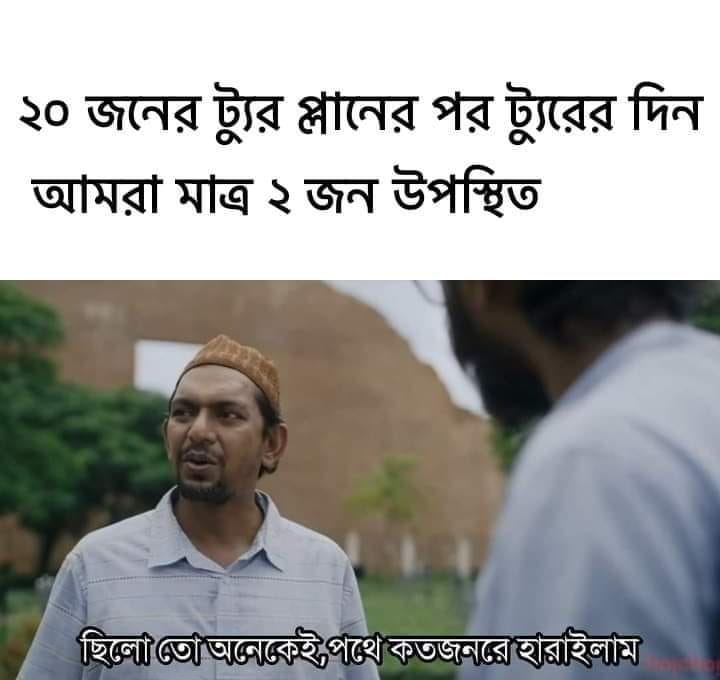
Caption: ২০ জনের ট্যুর প্লানের পর ট্যুরের দিন আমরা মাত্র ২ জন উপস্থিত     ছিলো তো অনেকেই, পথে কতজনরে হারাইলাম
Label: non-hate